Field crop: maize
Growth stage: 2
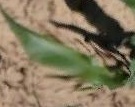
Species: maize